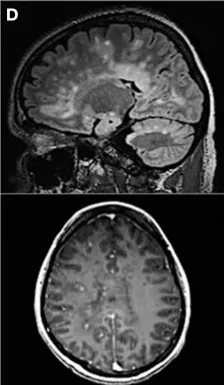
MRI and serological monitoring of the disease course. (A-F) Sagittal FLAIR and axial T1 gadolinium (Gad) sequences. Further decrease of lesion load mirroring clinical remission at 15 days.
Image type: radiology (mri)